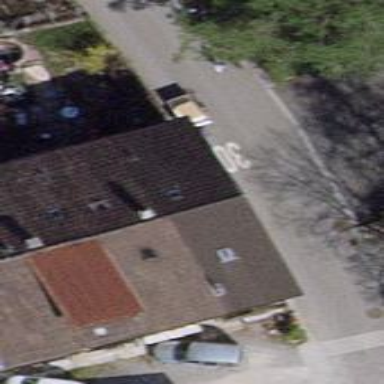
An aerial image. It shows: Terrace-style building with gabled roof.